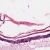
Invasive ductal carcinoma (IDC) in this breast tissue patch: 0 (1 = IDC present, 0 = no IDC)